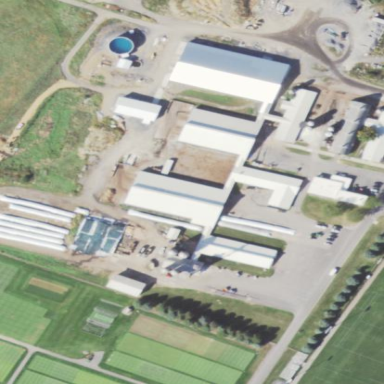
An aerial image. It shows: Farmyard area.